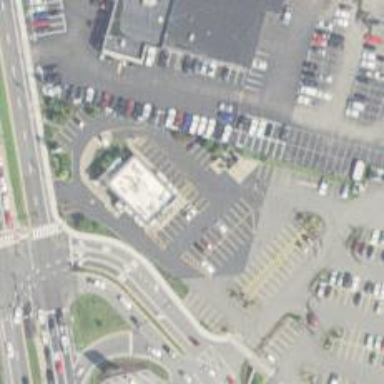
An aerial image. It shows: Parking space is available.